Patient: sex M, age 47
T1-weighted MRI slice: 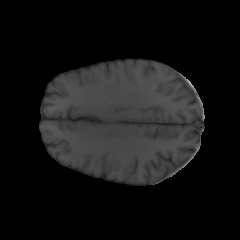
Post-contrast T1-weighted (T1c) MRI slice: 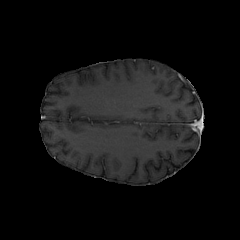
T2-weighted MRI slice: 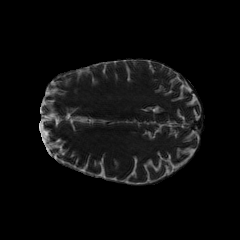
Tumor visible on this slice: no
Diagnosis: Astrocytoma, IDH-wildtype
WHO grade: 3